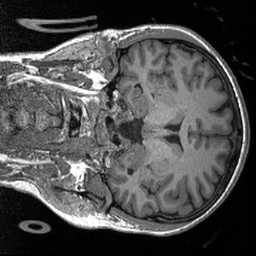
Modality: T1w
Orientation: coronal
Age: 33
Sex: female